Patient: sex F, age 58
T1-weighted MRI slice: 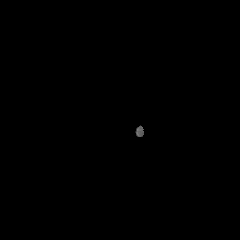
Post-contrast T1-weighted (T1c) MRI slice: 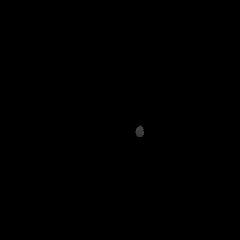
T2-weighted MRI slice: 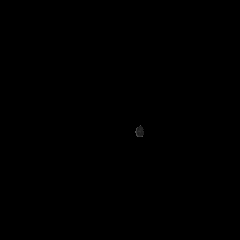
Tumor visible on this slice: no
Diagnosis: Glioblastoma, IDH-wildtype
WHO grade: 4